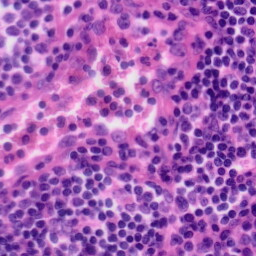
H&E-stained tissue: Tonsil